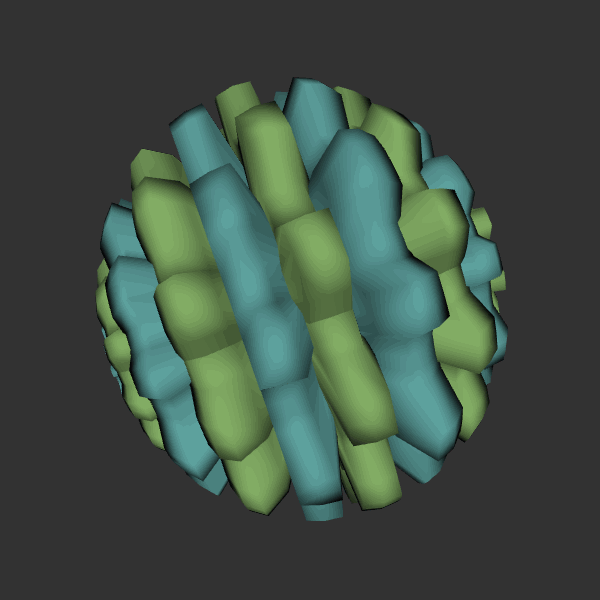
Background: dark